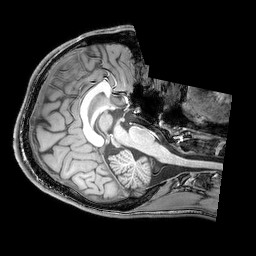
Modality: T1w
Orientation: axial
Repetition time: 0.00828 s
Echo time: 0.00388 s